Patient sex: M
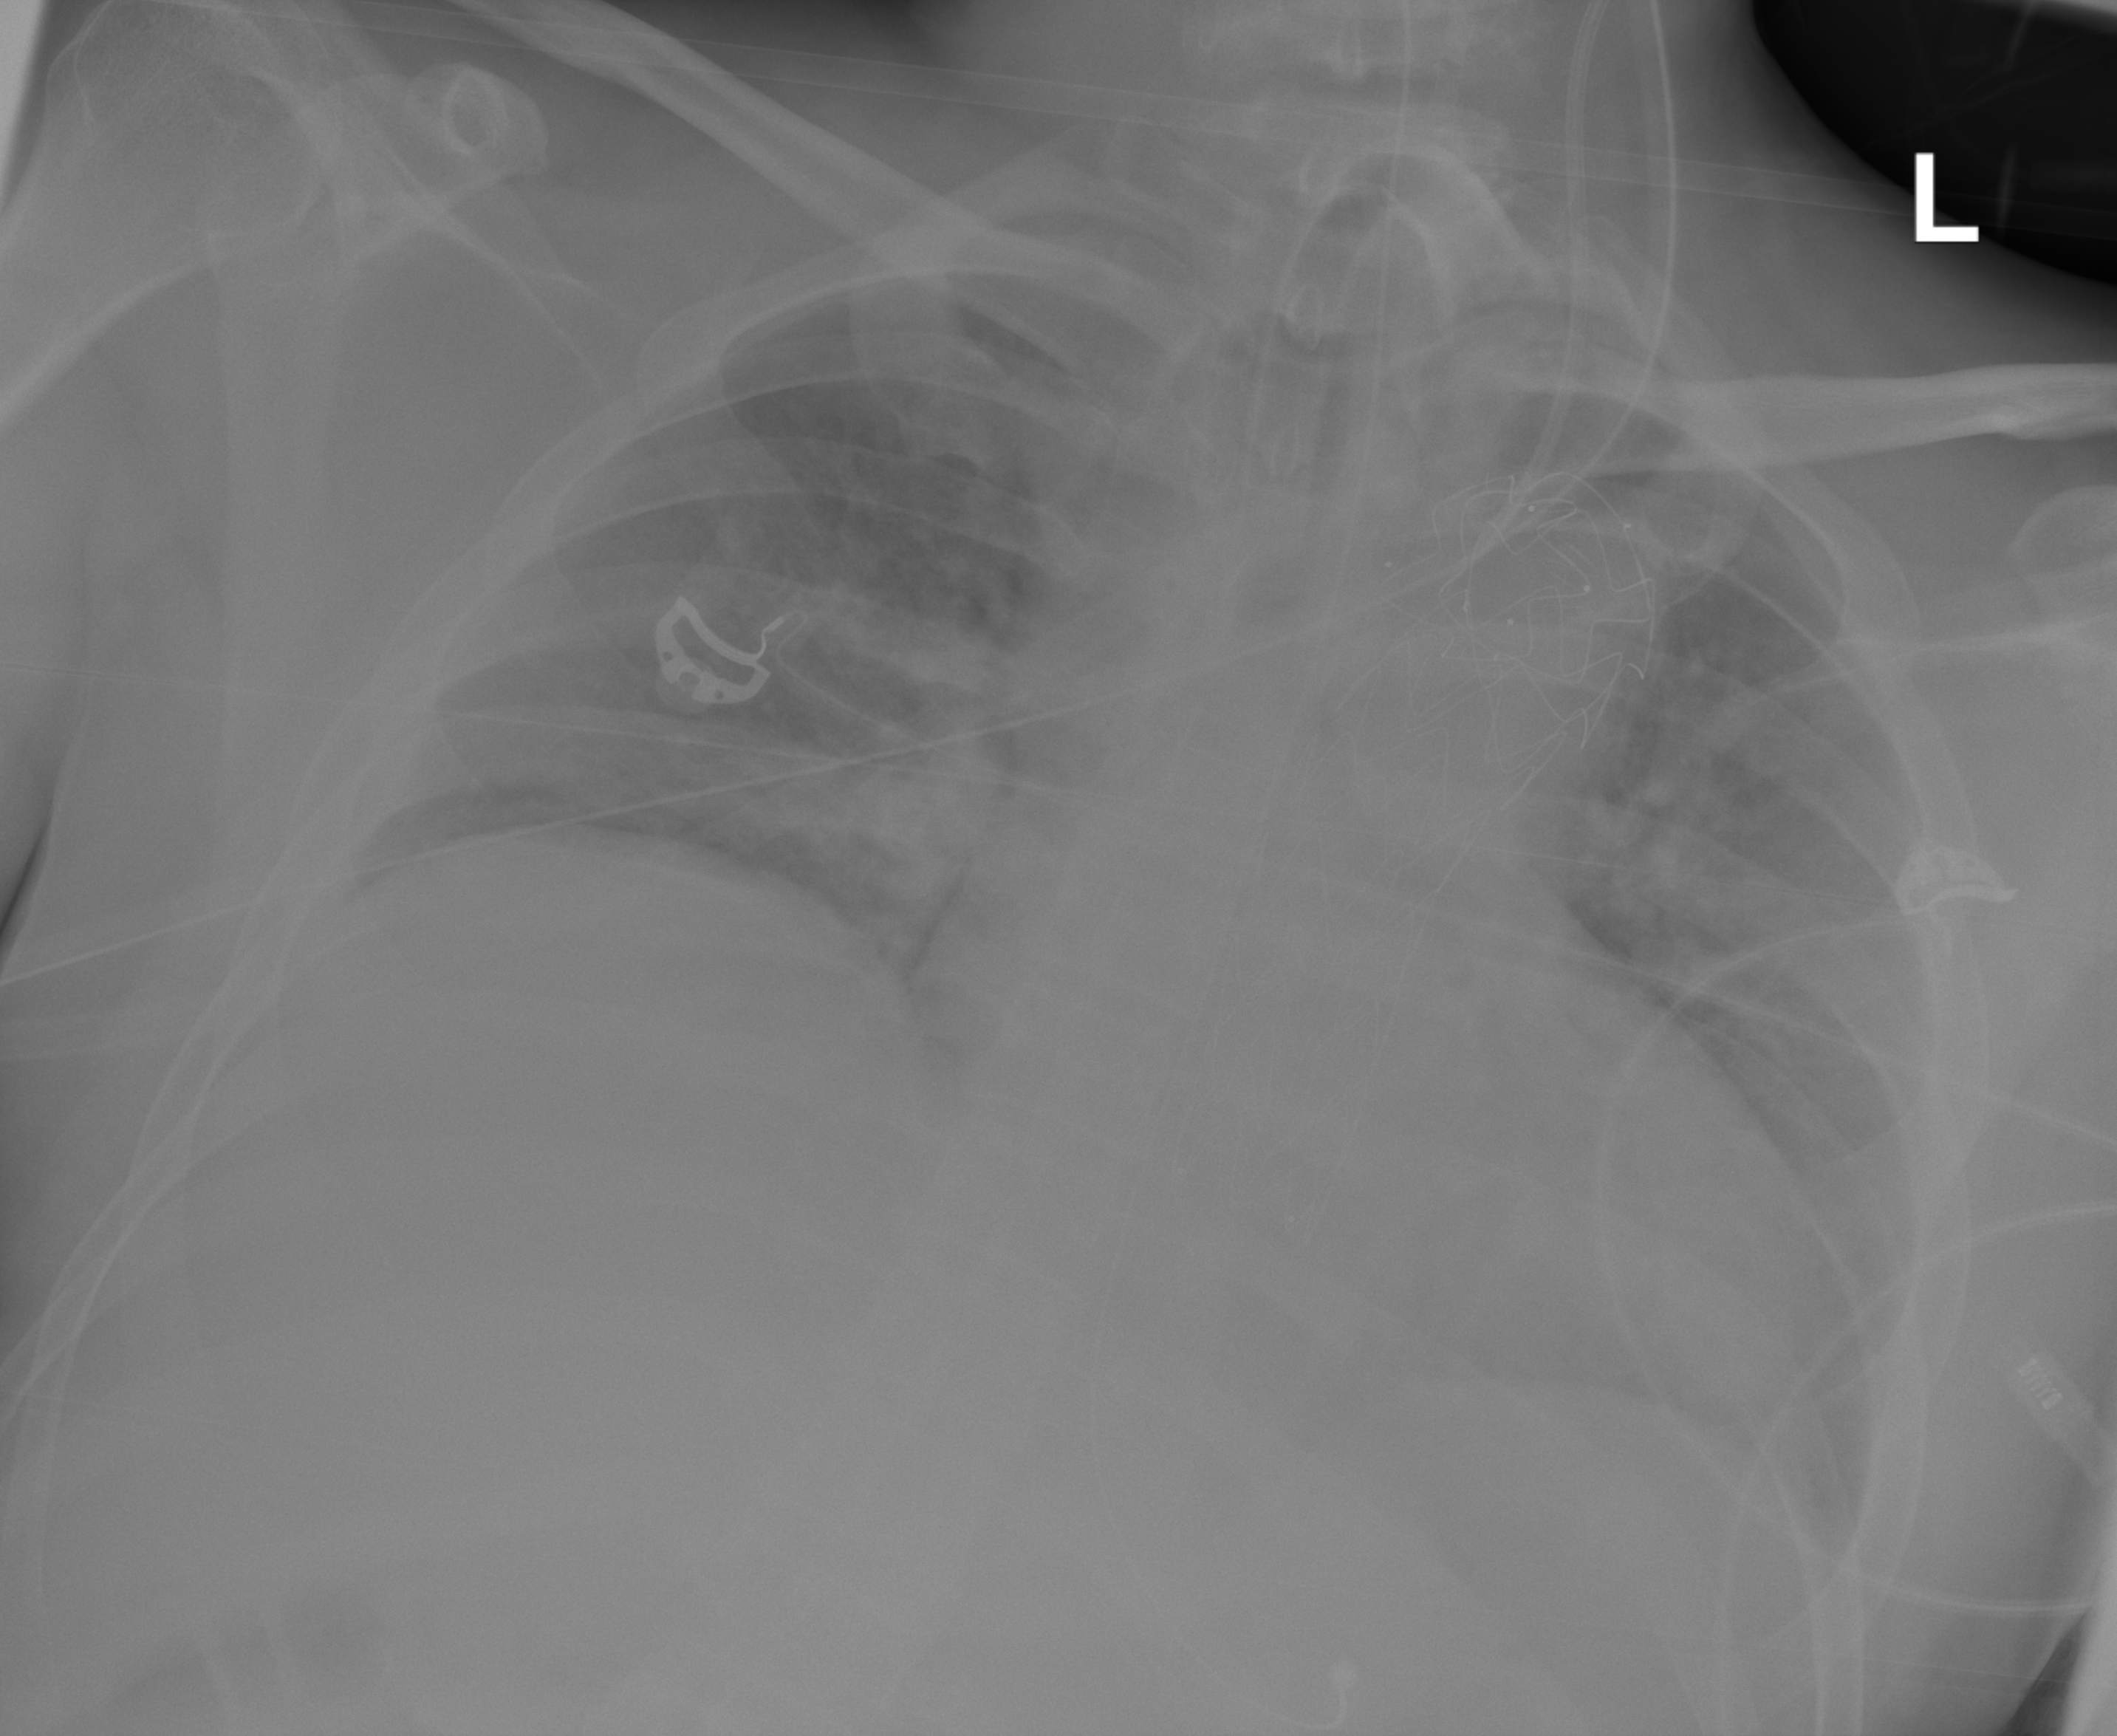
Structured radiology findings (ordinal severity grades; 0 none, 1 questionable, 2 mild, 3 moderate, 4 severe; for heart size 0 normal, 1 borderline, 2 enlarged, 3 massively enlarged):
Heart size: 1
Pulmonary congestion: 2
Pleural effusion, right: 0
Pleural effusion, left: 0
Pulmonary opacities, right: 2
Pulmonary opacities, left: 2
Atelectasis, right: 0
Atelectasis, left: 0